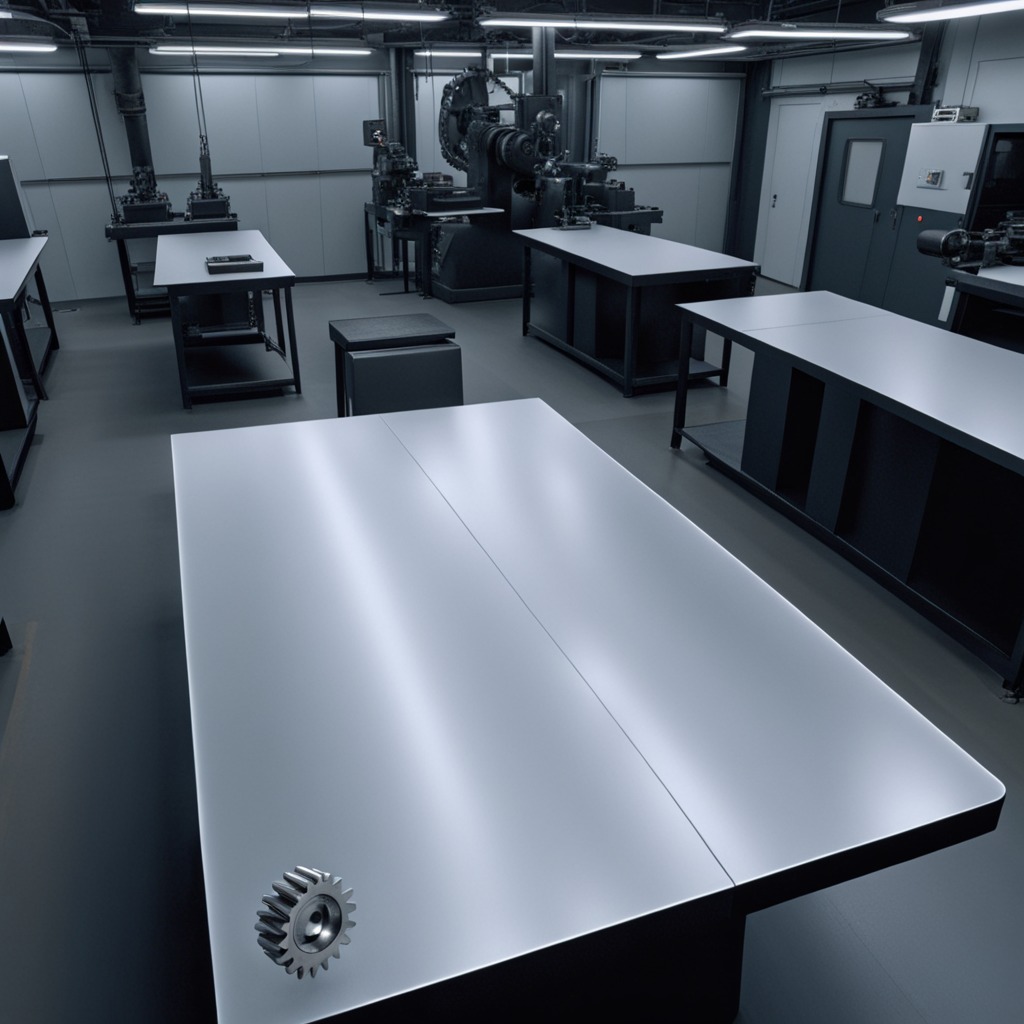
A steel gear with teeth is lying on a clean empty table in a basement in the evening.